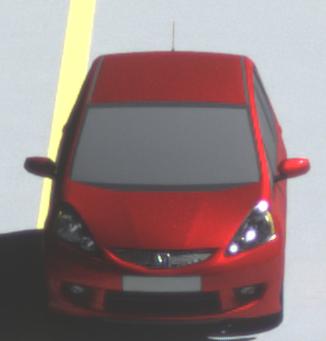
Make: Honda
Model: Jazz 1.2
Detailed model: Jazz (III) (11/08 - 04/11)
Model produced from: 2008/11
Model produced until: 2010/10
Doors: 5
Color: red
Road condition: dry road
Daytime: midday
Contrast: high contrast